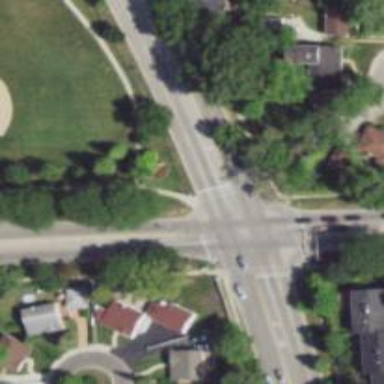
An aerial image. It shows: Footway crossing with line markings.